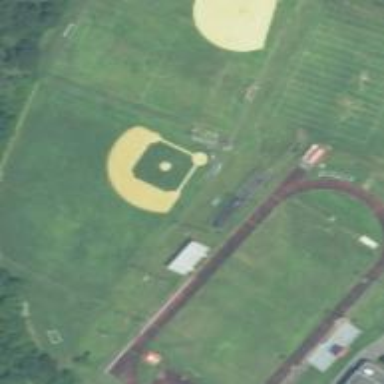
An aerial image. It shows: Baseball pitch for leisure land.